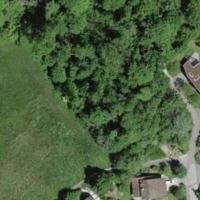
EUNIS habitat code: 55
Species observed at this site:
Bufo bufo